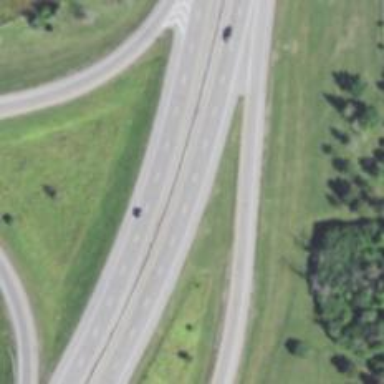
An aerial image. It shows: Primary highway with embankment.